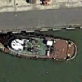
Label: Towing_vessel